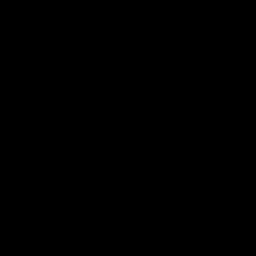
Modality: angio
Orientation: axial
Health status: ill
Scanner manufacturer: siemens
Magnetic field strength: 3 T
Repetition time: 0.02 s
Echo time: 0.0033 s